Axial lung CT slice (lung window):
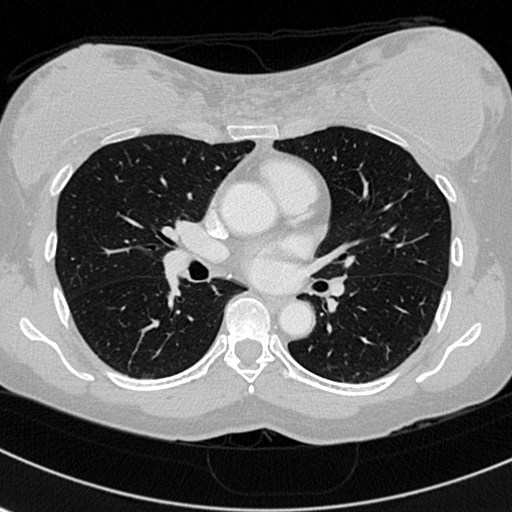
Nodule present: no